Question: I have problem with generating of '<asp:Label>' in different browsers. For example in IE is text on top of span generated by Label; in Opera it is in the middle.. when i set display to inline:

Can I somehow unite differences and set the same aligning in both browsers? (I want to set top align in Opera too) I was not able to find any solution working for me. Thanks.
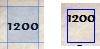
Answer: This is not exactly what I imagined, but with this hack I can position text special for IE and the result is what i needed.
So the position of label in his span is still different to other browsers, but I can move entire span.
<URL>
Thanks to all for your answers